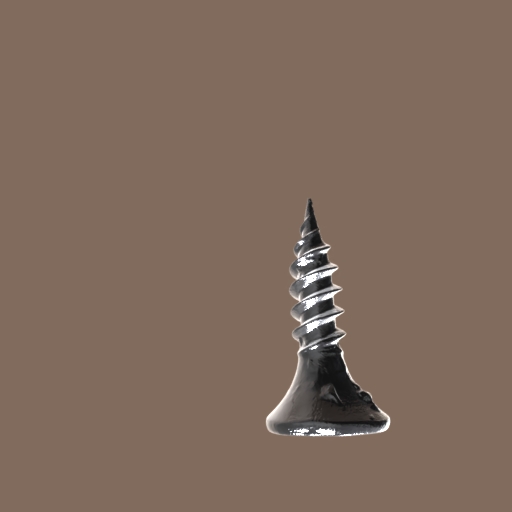
Label: screw